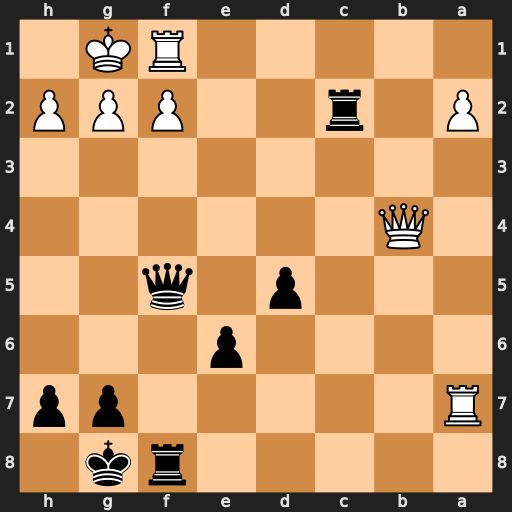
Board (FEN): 5rk1/R5pp/4p3/3p1q2/1Q6/8/P1r2PPP/5RK1
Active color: b
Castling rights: -
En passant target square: -
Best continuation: Qxf2+ Rxf2 Rc1+ Qe1 Rxe1+ Rf1 Rexf1#